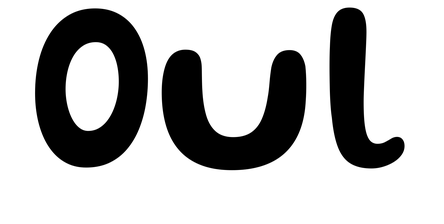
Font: Gluten_Medium